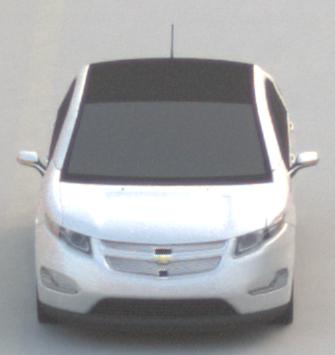
Make: Chevrolet
Model: Volt
Detailed model: Volt
Model produced from: 2011/11
Model produced until: 2014/08
Doors: 5
Color: white
Road condition: dry road
Daytime: sunrise or sunset
Contrast: low contrast